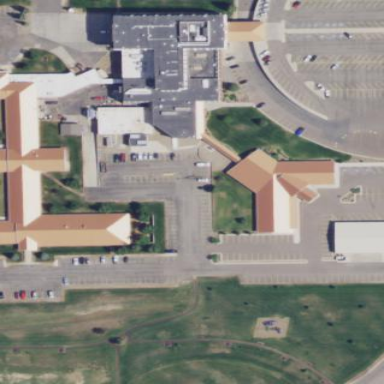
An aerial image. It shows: Healthcare facility identified as hospital.